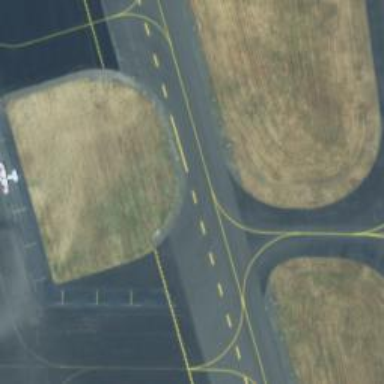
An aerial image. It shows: View of taxiway at the airport.